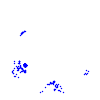
Particle: kaon